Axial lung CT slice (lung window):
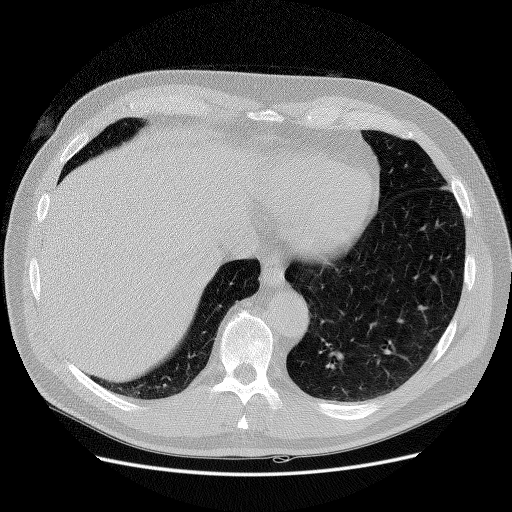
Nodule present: no